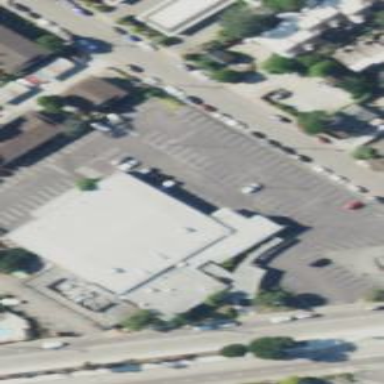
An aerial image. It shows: Building that houses bowling alley.